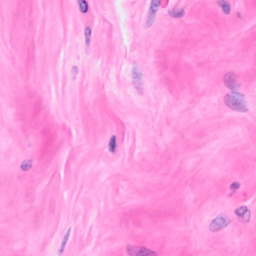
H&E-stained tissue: Breast